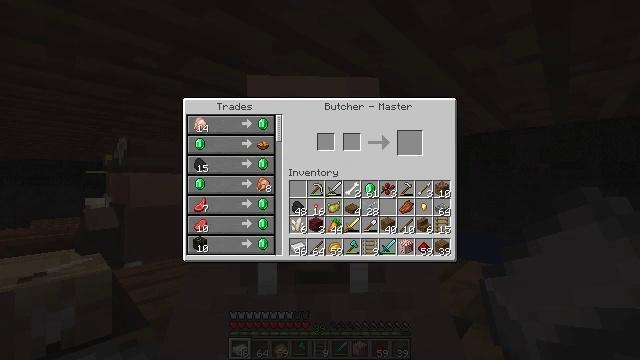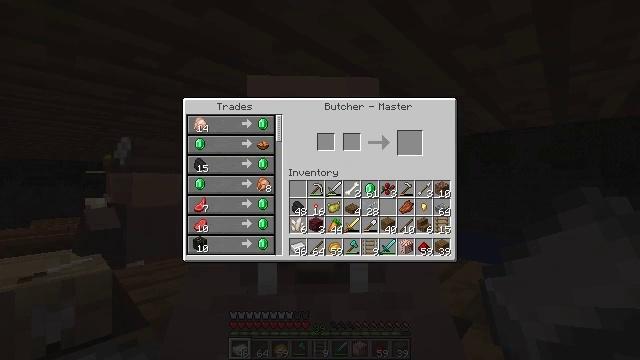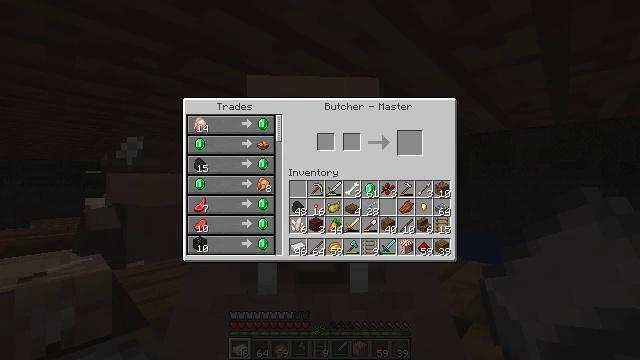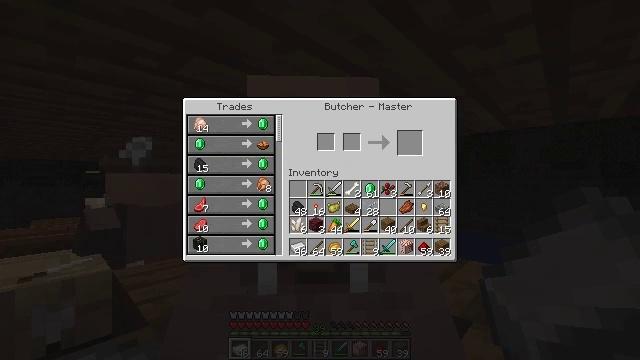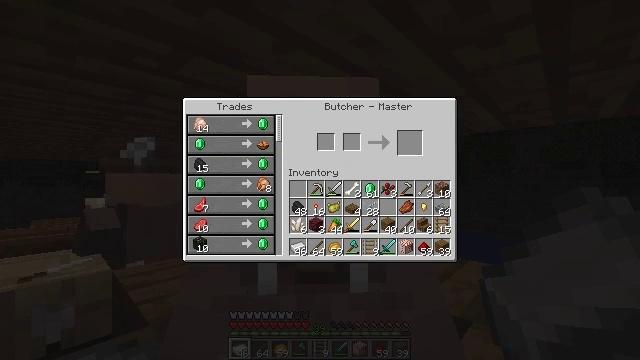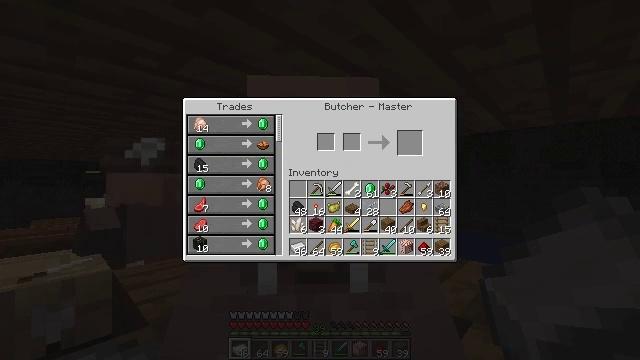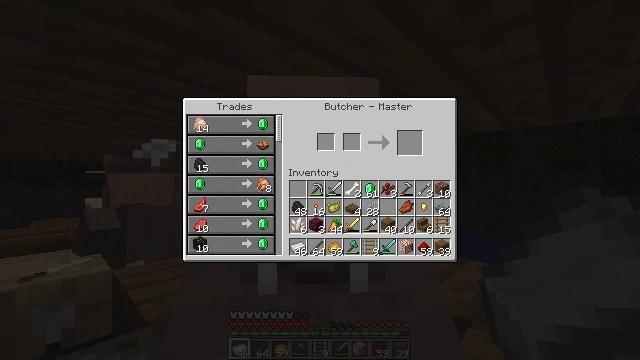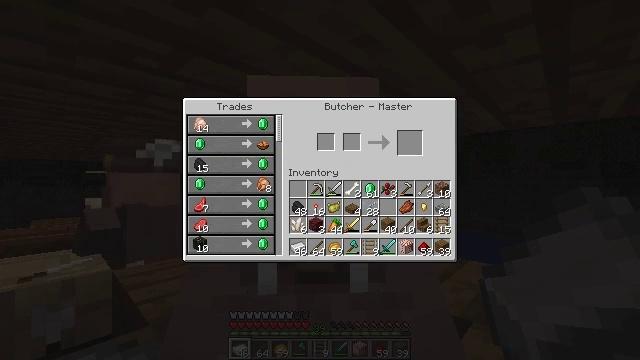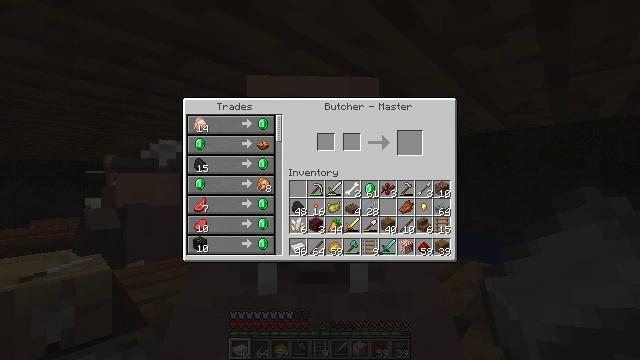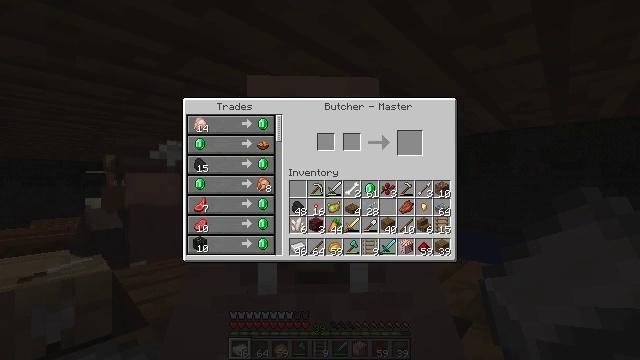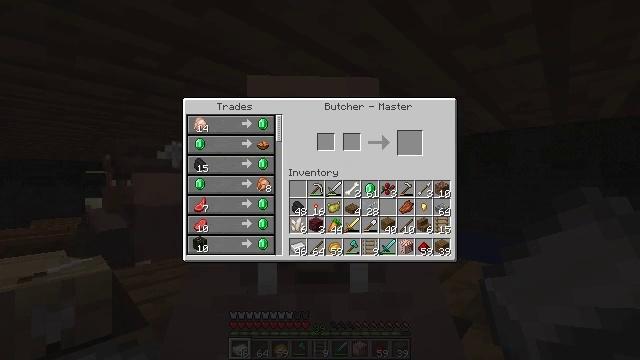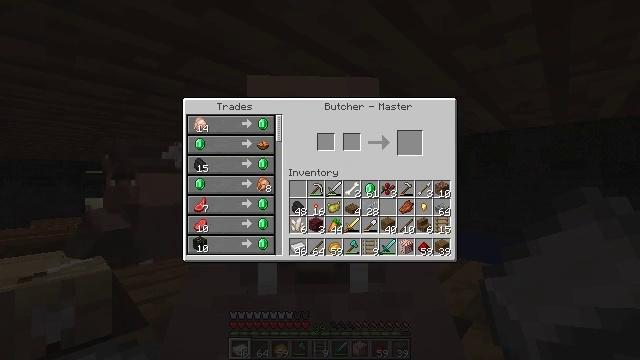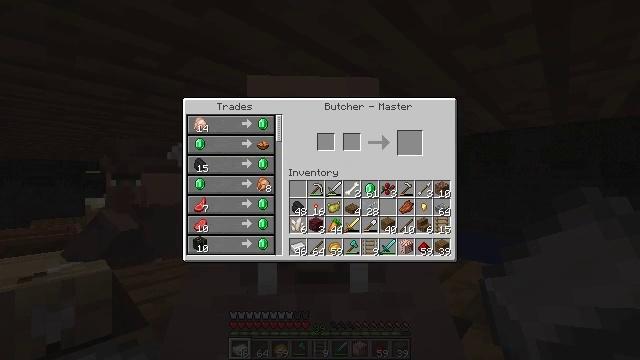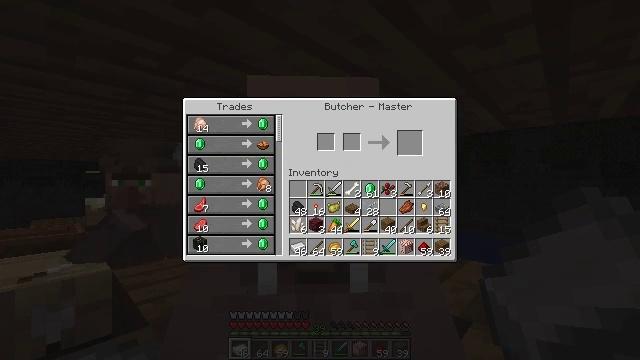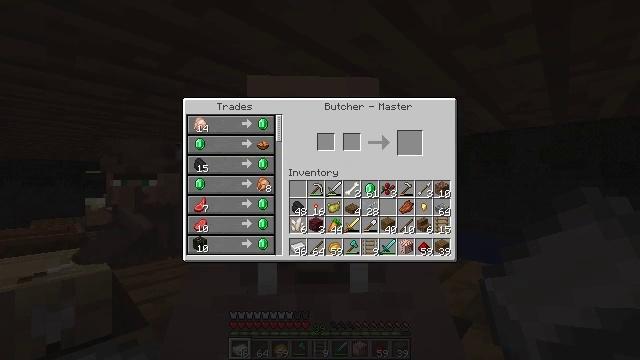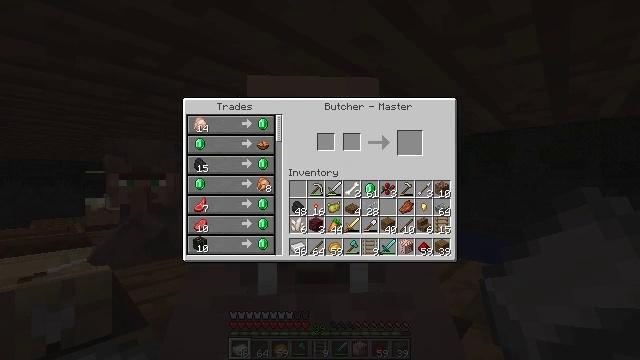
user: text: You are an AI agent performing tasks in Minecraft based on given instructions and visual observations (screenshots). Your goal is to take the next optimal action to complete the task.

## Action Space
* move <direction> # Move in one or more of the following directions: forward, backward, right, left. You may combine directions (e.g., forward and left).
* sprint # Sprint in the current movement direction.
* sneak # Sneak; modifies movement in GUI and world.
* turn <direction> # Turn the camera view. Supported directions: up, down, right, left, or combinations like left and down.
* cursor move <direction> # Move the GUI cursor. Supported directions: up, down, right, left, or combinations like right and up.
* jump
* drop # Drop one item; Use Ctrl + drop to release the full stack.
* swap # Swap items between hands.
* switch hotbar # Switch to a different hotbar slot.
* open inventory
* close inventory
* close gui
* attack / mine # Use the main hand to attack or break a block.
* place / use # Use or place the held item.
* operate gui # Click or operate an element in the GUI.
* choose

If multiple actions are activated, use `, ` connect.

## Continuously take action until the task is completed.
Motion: motion action
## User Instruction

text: Use the crafting table to make a diamond helmet.
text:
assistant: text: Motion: no_op
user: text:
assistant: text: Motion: no_op
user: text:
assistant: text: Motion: no_op
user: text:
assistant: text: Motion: no_op
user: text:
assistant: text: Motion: no_op
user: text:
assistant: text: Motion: no_op
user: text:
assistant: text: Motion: no_op
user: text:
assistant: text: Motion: no_op
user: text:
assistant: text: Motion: no_op
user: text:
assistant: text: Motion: no_op
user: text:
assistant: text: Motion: no_op
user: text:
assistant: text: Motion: no_op
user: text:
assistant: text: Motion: no_op
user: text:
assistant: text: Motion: no_op
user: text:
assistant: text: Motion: no_op
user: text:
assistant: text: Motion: no_op
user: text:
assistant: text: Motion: no_op
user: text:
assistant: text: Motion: no_op
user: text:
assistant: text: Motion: no_op
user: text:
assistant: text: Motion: no_op
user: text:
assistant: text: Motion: no_op
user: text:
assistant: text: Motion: no_op
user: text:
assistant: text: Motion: no_op
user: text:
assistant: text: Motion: no_op
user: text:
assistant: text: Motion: no_op
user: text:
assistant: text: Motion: no_op
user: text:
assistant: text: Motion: no_op
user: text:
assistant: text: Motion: no_op
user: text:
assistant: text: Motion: no_op
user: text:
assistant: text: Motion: no_op